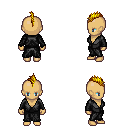
a pixel art fantasy rpg character, female body template, human, tanned skin, gray robe, magenta pants, blonde mohawk hairstyle, four views (front, back, left, right), 2x2 character sprite sheet, small pixel art, hard edges, no anti-aliasing